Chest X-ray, PA view. Patient: 40 years old, sex M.
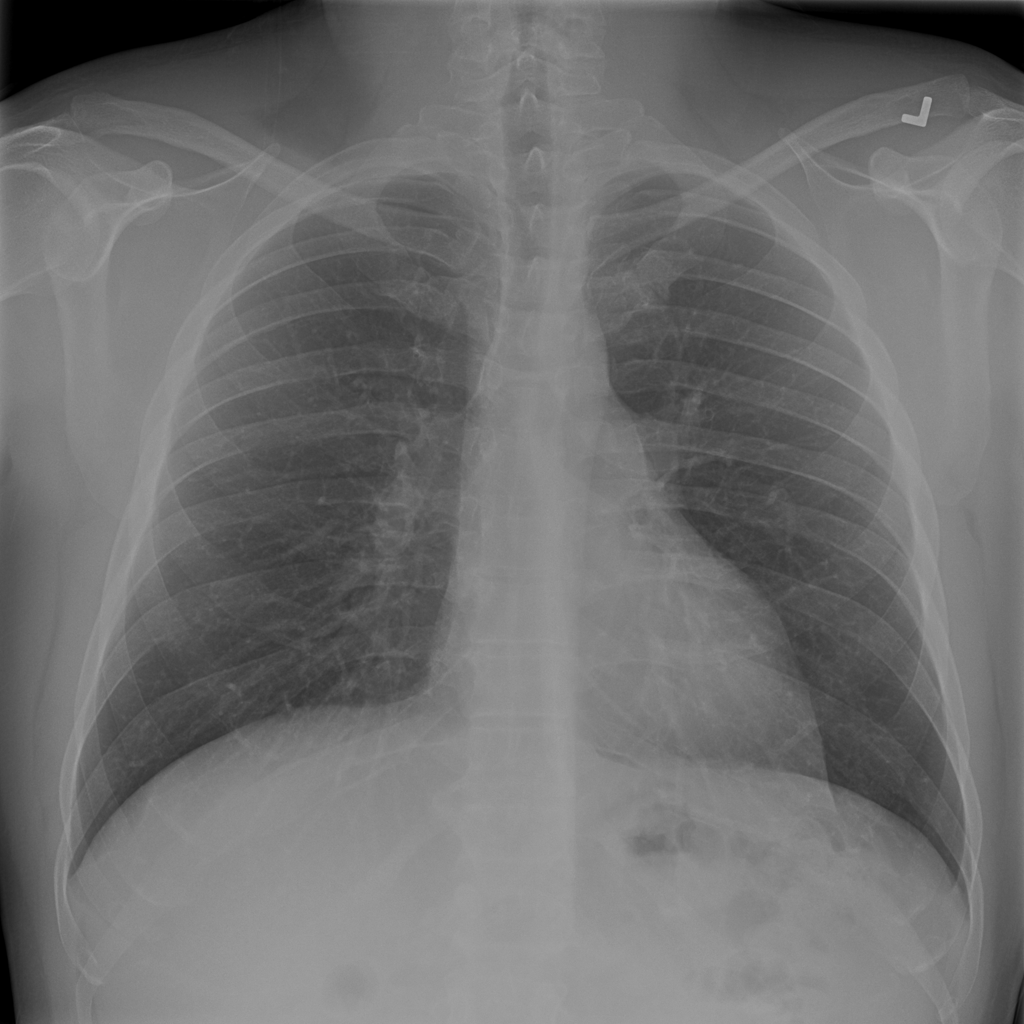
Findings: No Finding